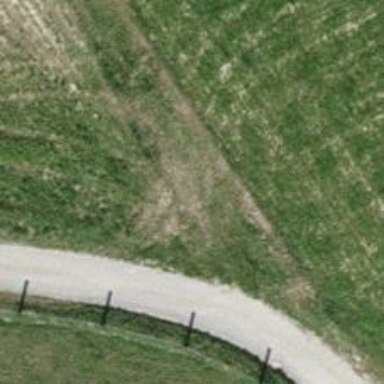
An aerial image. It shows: Track with grade5 tracktype.